Field crop: maize
Growth stage: 2
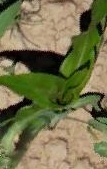
Species: maize